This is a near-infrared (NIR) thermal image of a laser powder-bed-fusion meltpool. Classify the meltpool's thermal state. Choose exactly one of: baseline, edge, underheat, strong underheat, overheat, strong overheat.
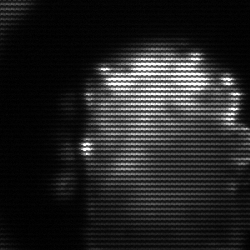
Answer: baseline